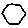
Label: hexagon